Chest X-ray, AP view. Patient: 47 years old, sex F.
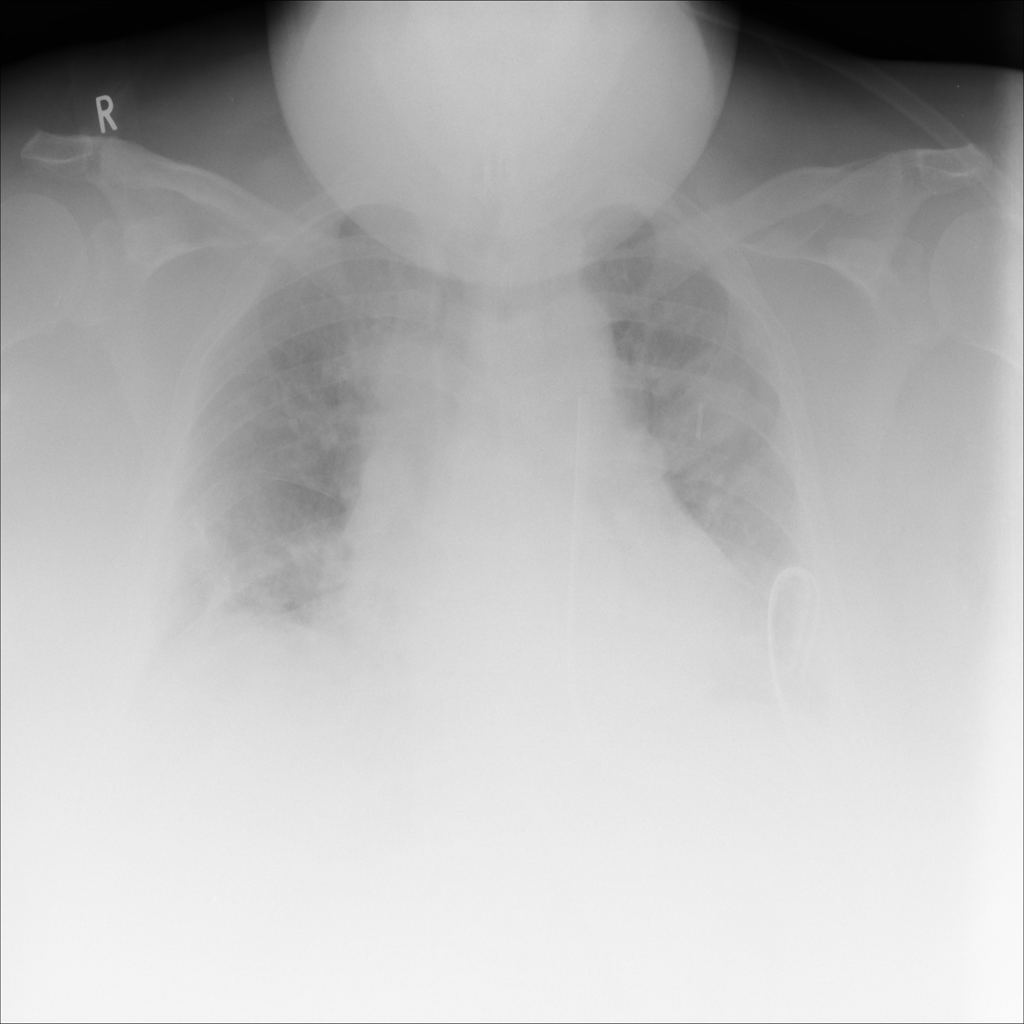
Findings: No Finding